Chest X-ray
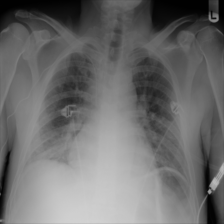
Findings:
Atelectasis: positive
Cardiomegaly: negative
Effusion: negative
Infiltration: negative
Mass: negative
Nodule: negative
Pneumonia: positive
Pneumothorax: negative
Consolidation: negative
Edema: negative
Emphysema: negative
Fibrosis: negative
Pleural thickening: negative
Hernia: negative